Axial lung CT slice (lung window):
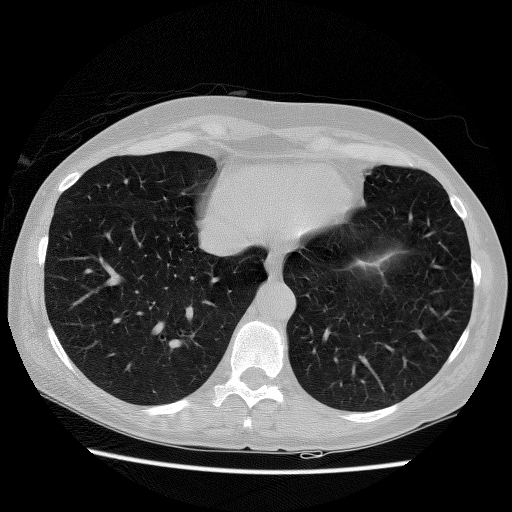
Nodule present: no